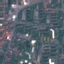
Land use / land cover class: Residential